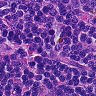
Metastatic tissue present: no